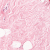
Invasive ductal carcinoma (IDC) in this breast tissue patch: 0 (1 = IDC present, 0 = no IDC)